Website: home-depot
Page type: receipt
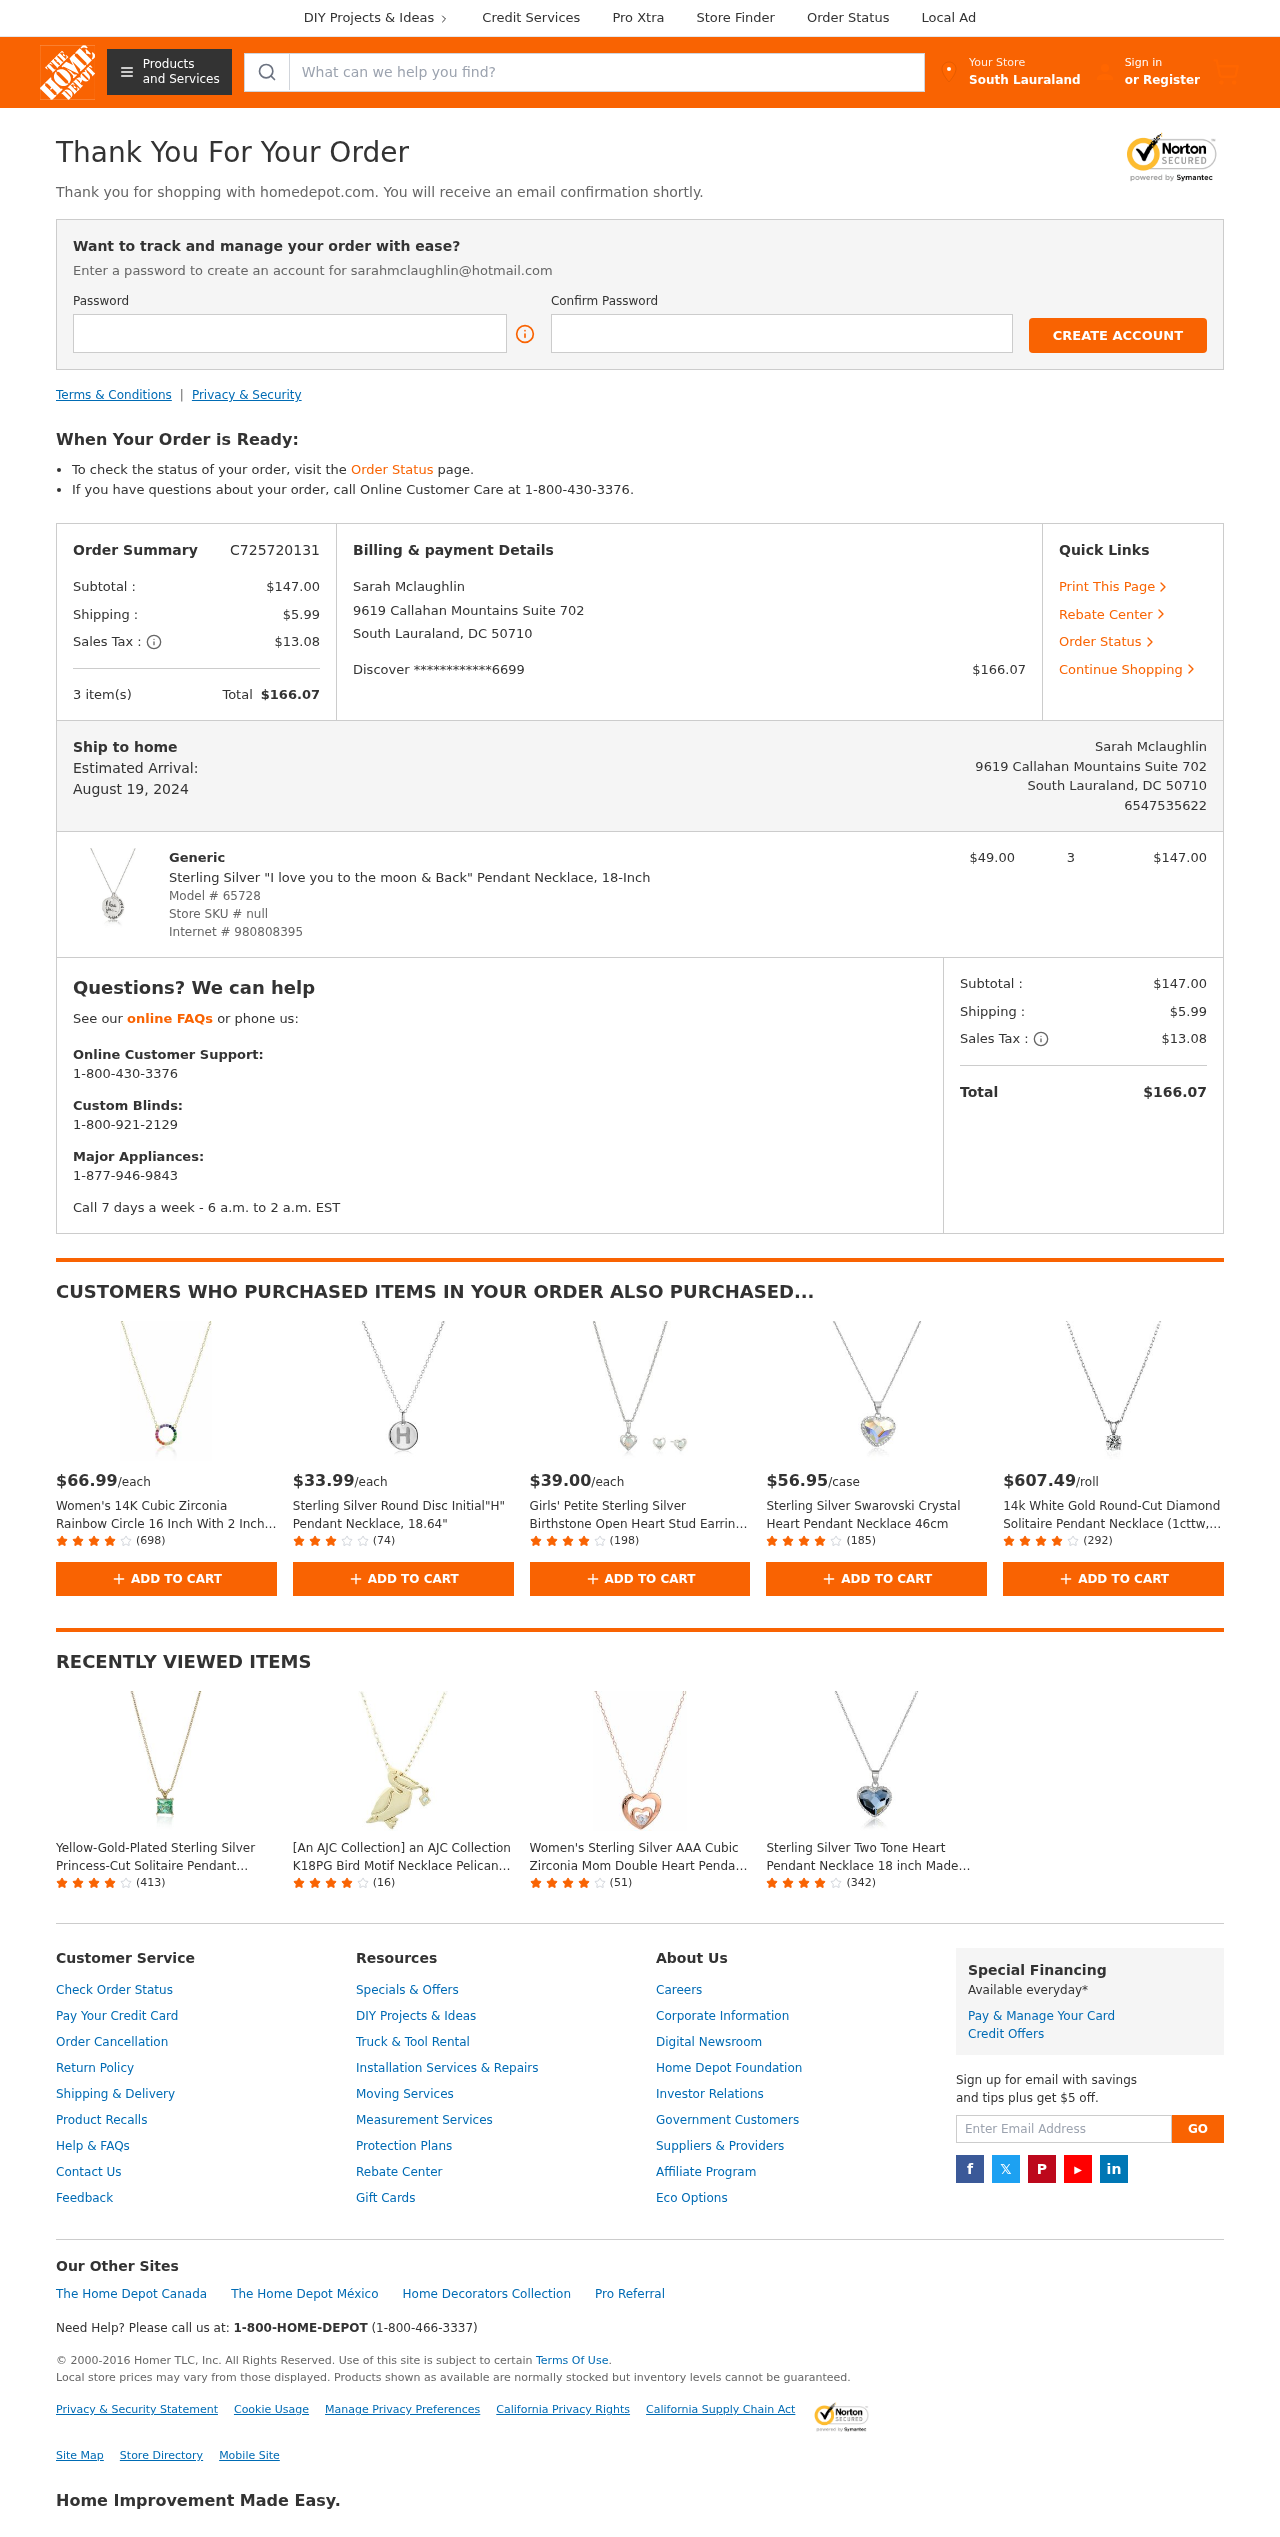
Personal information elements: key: PII_CARD_LAST4
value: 6699
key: PII_CARD_TYPE
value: Discover
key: PII_CITY
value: South Lauraland
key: PII_EMAIL
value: sarahmclaughlin@hotmail.com
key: PII_FULLNAME
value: Sarah Mclaughlin
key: PII_PHONE
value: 6547535622
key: PII_STREET
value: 9619 Callahan Mountains Suite 702
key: PII_CITY_STATE_ZIP
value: South Lauraland, DC 50710
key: PII_FULLNAME2
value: Sarah Mclaughlin
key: PII_POSTCODE
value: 50710
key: PII_STATE_ABBR
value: DC
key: PII_STATE
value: DC
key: PII_POSTCODE_FULL
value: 50710
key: PII_CITY_STATE
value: South Lauraland, DC
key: PII_POSTCODE_NUMERIC
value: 50710
Product elements: key: PRODUCT1_BRAND
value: Generic
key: PRODUCT1_NAME
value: Sterling Silver "I love you to the moon & Back" Pendant Necklace, 18-Inch
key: PRODUCT1_PRICE
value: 49
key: PRODUCT1_QUANTITY
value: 3
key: PRODUCT2_PRICE
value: $66.99
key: PRODUCT2_NAME
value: Women's 14K Cubic Zirconia Rainbow Circle 16 Inch With 2 Inch Extender Pendant Necklace, Yellow Gold
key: PRODUCT2_NUM_RATINGS
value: (698)
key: PRODUCT3_PRICE
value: $33.99
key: PRODUCT3_NAME
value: Sterling Silver Round Disc Initial"H" Pendant Necklace, 18.64"
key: PRODUCT3_NUM_RATINGS
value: (74)
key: PRODUCT4_PRICE
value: $39.00
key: PRODUCT4_NAME
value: Girls' Petite Sterling Silver Birthstone Open Heart Stud Earrings and 16" Pendant Necklace Jewelry S
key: PRODUCT4_NUM_RATINGS
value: (198)
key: PRODUCT5_PRICE
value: $56.95
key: PRODUCT5_NAME
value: Sterling Silver Swarovski Crystal Heart Pendant Necklace 46cm
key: PRODUCT5_NUM_RATINGS
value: (185)
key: PRODUCT6_PRICE
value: $607.49
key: PRODUCT6_NAME
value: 14k White Gold Round-Cut Diamond Solitaire Pendant Necklace (1cttw, K-L Color, I1-I2 Clarity), 18"
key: PRODUCT6_NUM_RATINGS
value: (292)
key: PRODUCT7_NAME
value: Yellow-Gold-Plated Sterling Silver Princess-Cut Solitaire Pendant Necklace made with Swarovski Zirco
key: PRODUCT7_NUM_RATINGS
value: (413)
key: PRODUCT8_NAME
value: [An AJC Collection] an AJC Collection K18PG Bird Motif Necklace Pelican Natural Diamonds with ajn02
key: PRODUCT8_NUM_RATINGS
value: (16)
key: PRODUCT9_NAME
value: Women's Sterling Silver AAA Cubic Zirconia Mom Double Heart Pendant Necklace, Rose Gold, One Size
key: PRODUCT9_NUM_RATINGS
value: (51)
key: PRODUCT10_NAME
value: Sterling Silver Two Tone Heart Pendant Necklace 18 inch Made with Swarovski Elements, Sterling Silve
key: PRODUCT10_NUM_RATINGS
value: (342)
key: PRODUCT_MODEL_NUMBER
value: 65728
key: PRODUCT_INTERNET_NUMBER
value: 980808395
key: PRODUCT1_LINE_TOTAL
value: $147.00
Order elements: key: ORDER_ID
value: C725720131
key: ORDER_SUBTOTAL
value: $147.00
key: ORDER_SHIPPING_COST
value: $5.99
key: ORDER_TAX
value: $13.08
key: ORDER_NUM_ITEMS
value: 3 item(s)
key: ORDER_TOTAL
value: $166.07
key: ORDER_DELIVERY_DATE
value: August 19, 2024
Search elements: key: HEADER_SEARCH
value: What can we help you find?
Other elements: key: STORE_SKU
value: null